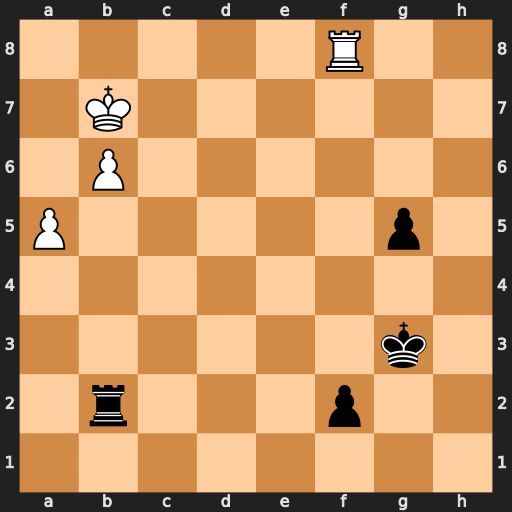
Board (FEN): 5R2/1K6/1P6/P5p1/8/6k1/1r3p2/8
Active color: w
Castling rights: -
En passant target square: -
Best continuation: a6 Rb4 Rxf2 Kxf2 a7